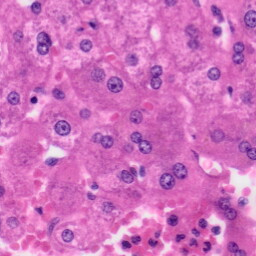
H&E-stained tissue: Liver